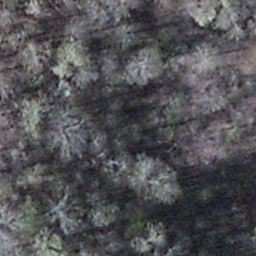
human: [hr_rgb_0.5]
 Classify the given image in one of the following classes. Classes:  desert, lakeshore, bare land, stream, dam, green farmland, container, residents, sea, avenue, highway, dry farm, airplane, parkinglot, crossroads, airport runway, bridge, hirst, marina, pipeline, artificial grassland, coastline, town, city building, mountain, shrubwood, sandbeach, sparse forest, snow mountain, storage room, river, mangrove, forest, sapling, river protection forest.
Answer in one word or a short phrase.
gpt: shrubwood